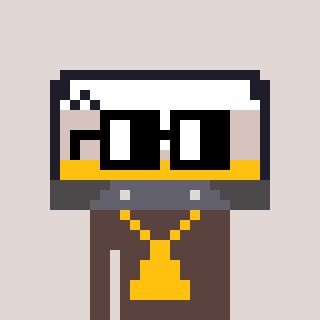
a pixel art character with square black glasses, a cassette tape-shaped head and a darkbrown-colored body on a warm background